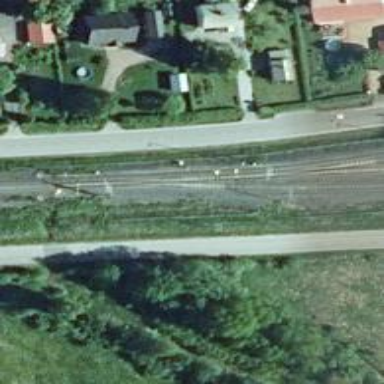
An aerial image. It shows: Electrified rail siding with contact line.